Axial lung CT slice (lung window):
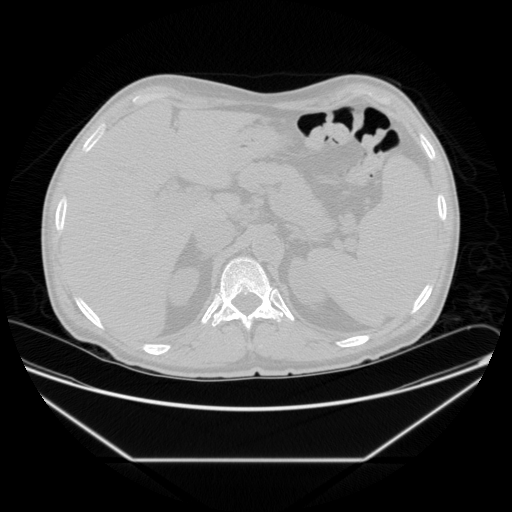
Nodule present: no